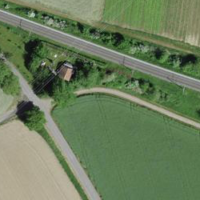
EUNIS habitat code: 52
Species observed at this site:
Symphoricarpos albus